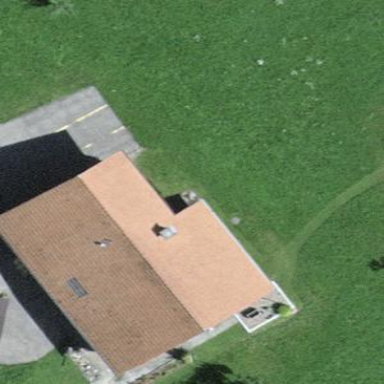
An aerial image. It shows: Farm building.